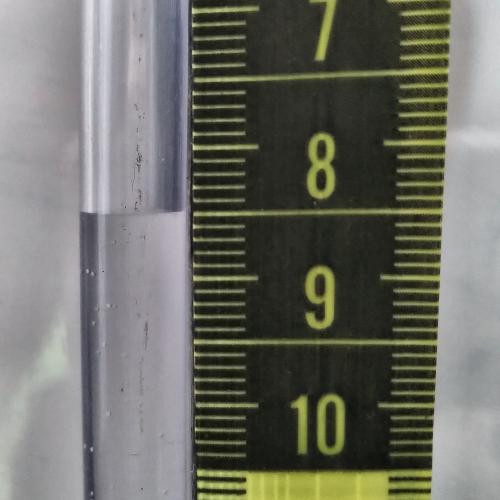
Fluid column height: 8.5 cm